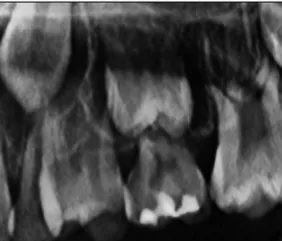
Are X-rays of teeth 14 and 24 after treatment. (B) is the X-ray of tooth 24 after 9 months of treatment.
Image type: radiology (x_ray)